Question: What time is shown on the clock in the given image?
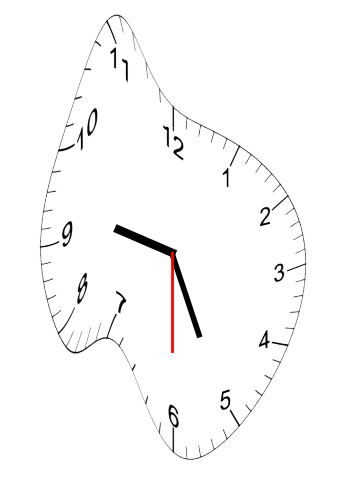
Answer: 09:25:30